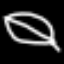
Label: leaf